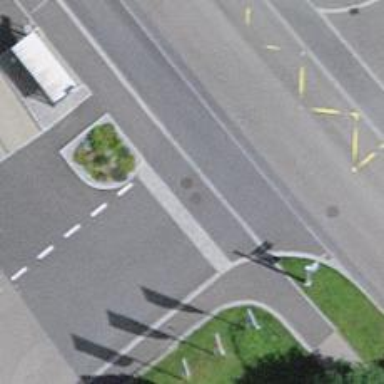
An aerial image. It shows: Marked crossing on the road.